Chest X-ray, AP view. Patient: 56 years old, sex F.
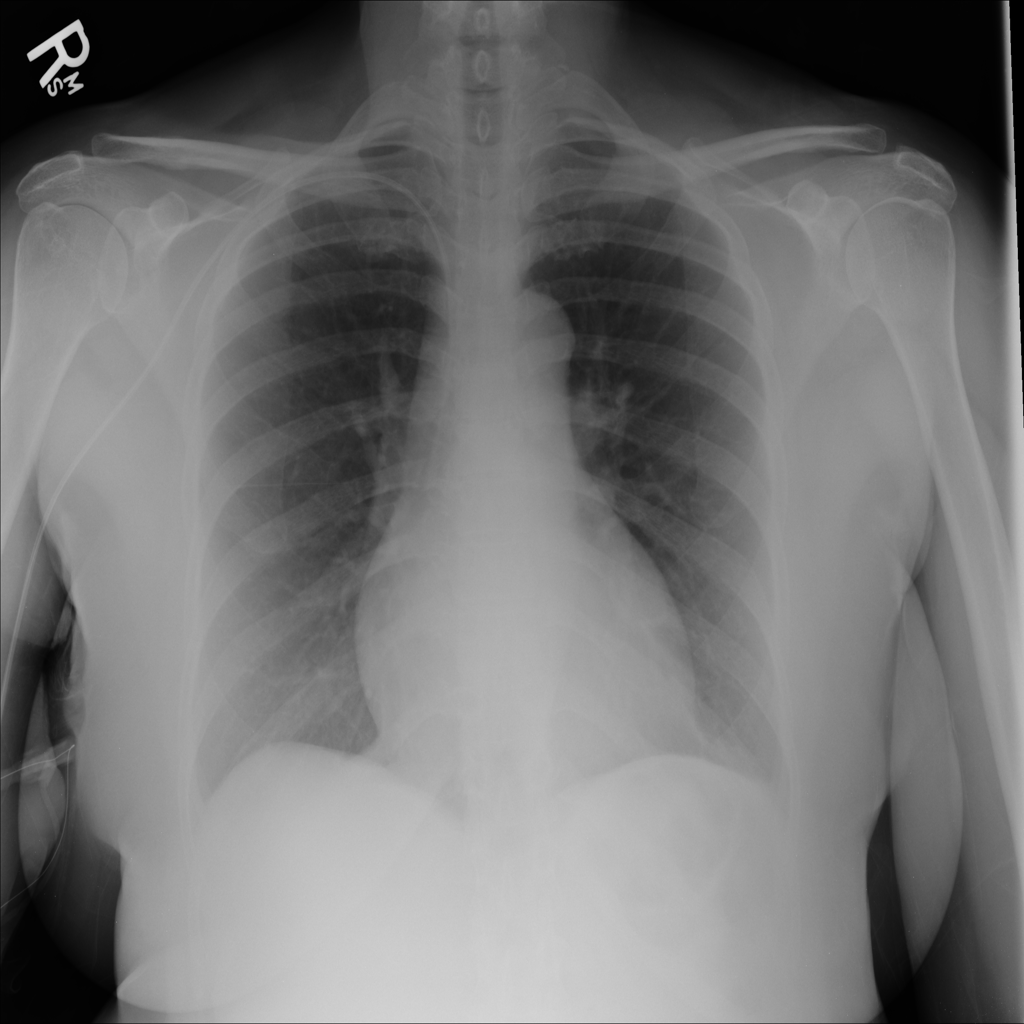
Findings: No Finding